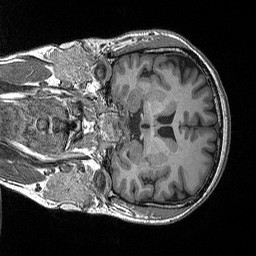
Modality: T1w
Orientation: coronal
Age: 33
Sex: male
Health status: healthy
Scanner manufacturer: siemens
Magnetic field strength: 3 T
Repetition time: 2.3 s
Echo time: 0.00298 s